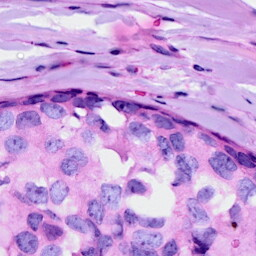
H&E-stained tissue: Breast